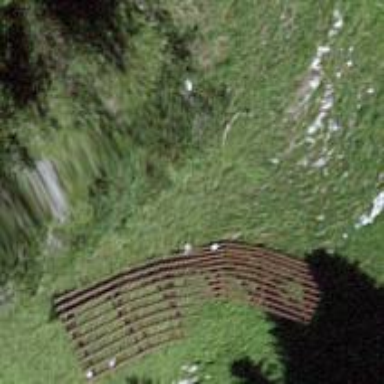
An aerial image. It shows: Structure designed for avalanche protection.